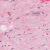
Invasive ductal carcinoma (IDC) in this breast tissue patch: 0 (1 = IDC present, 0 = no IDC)